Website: crate-barrel
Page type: address-validator
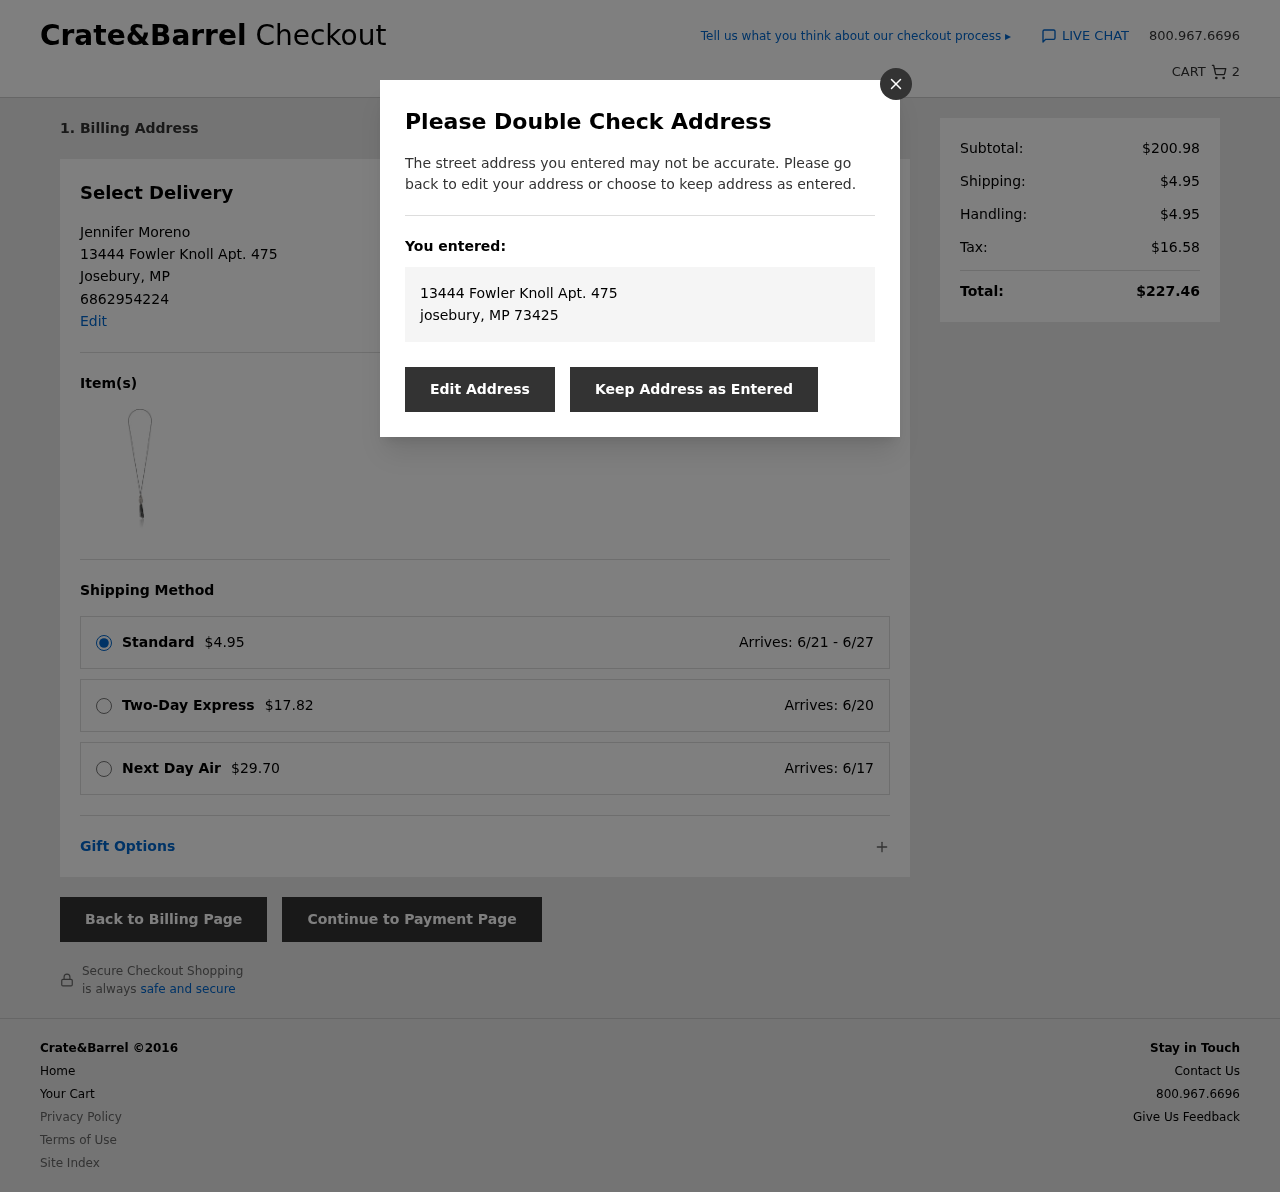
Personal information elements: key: PII_CITY
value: Josebury
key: PII_FULLNAME
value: Jennifer Moreno
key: PII_PHONE
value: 6862954224
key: PII_STATE_ABBR
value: MP
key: PII_STREET
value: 13444 Fowler Knoll Apt. 475
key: PII_STREET2
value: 13444 Fowler Knoll Apt. 475
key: PII_CITY2
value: josebury
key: PII_STATE_ABBR2
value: MP
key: PII_POSTCODE2
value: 73425
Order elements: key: ORDER_NUM_ITEMS
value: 2
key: ORDER_SHIPPING_COST
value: $4.95
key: ORDER_SHIPPING_DATE
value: Arrives: 6/21 - 6/27
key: ORDER_SHIPPING_EXPRESS
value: $17.82
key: ORDER_DELIVERY_DATE_EXPRESS
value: Arrives: 6/20
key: ORDER_SHIPPING_NEXTDAY
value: $29.70
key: ORDER_DELIVERY_DATE_NEXTDAY
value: Arrives: 6/17
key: ORDER_SUBTOTAL
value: $200.98
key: ORDER_HANDLING
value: $4.95
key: ORDER_TAX
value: $16.58
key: ORDER_TOTAL
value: $227.46